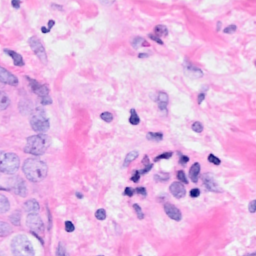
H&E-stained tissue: Breast